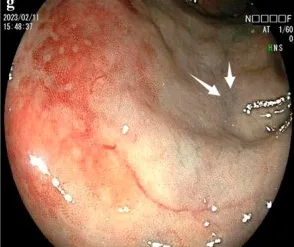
(f, g) Endoscopy showing purple mucosa from the cecum to the splenic flexure. The mucosal surface was purplish-brown with local congestion as observed (white arrow).
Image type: endoscopy (gi_endoscopy)